Question: I am working with a ListView in LargeIcon View. I cannot figure out how to pad the top of the ListView with some space before the first ListViewItem. I've tried adjusting the padding but, it does not seem to have any affect. Can someone please tell me how to get more space between the top of the ListView and the first ListViewItem? I have included a screenshot of the ListView that contains one item in LargeIcon view below. The arrow is where I'd like to have a little more white space. Thanks in advance.

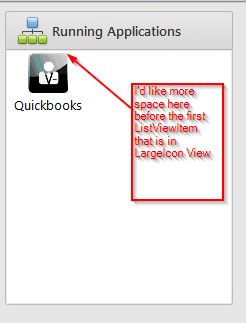
Answer: You can do the following:
- - - -